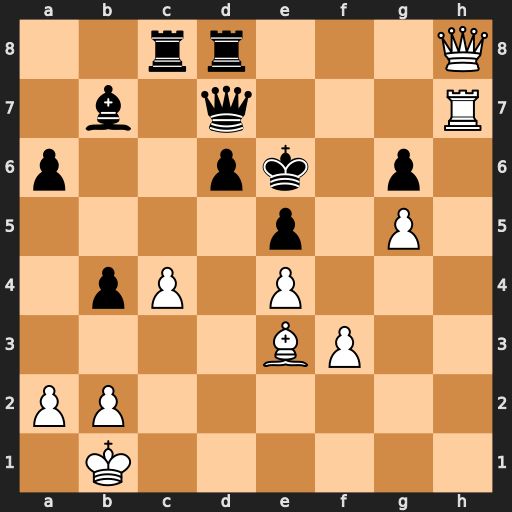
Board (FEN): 2rr3Q/1b1q3R/p2pk1p1/4p1P1/1pP1P3/4BP2/PP6/1K6
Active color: w
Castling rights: -
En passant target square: -
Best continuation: Qf6#